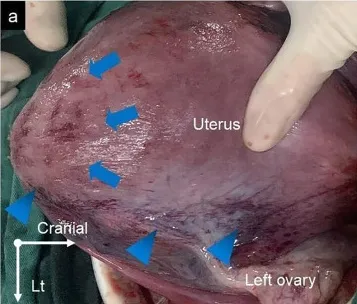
(A,B) The protuberance in the left fundus of the uterus disappeared (blue arrows), with a bruise on the left uterine horn (blue arrowheads).
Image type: medical_photograph (other_medical_photograph)